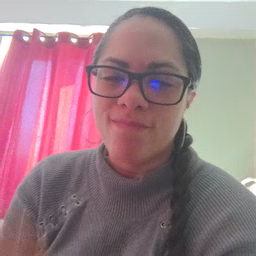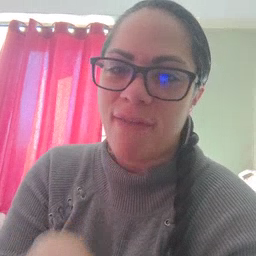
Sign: haveto